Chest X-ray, AP view. Patient: 72 years old, sex F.
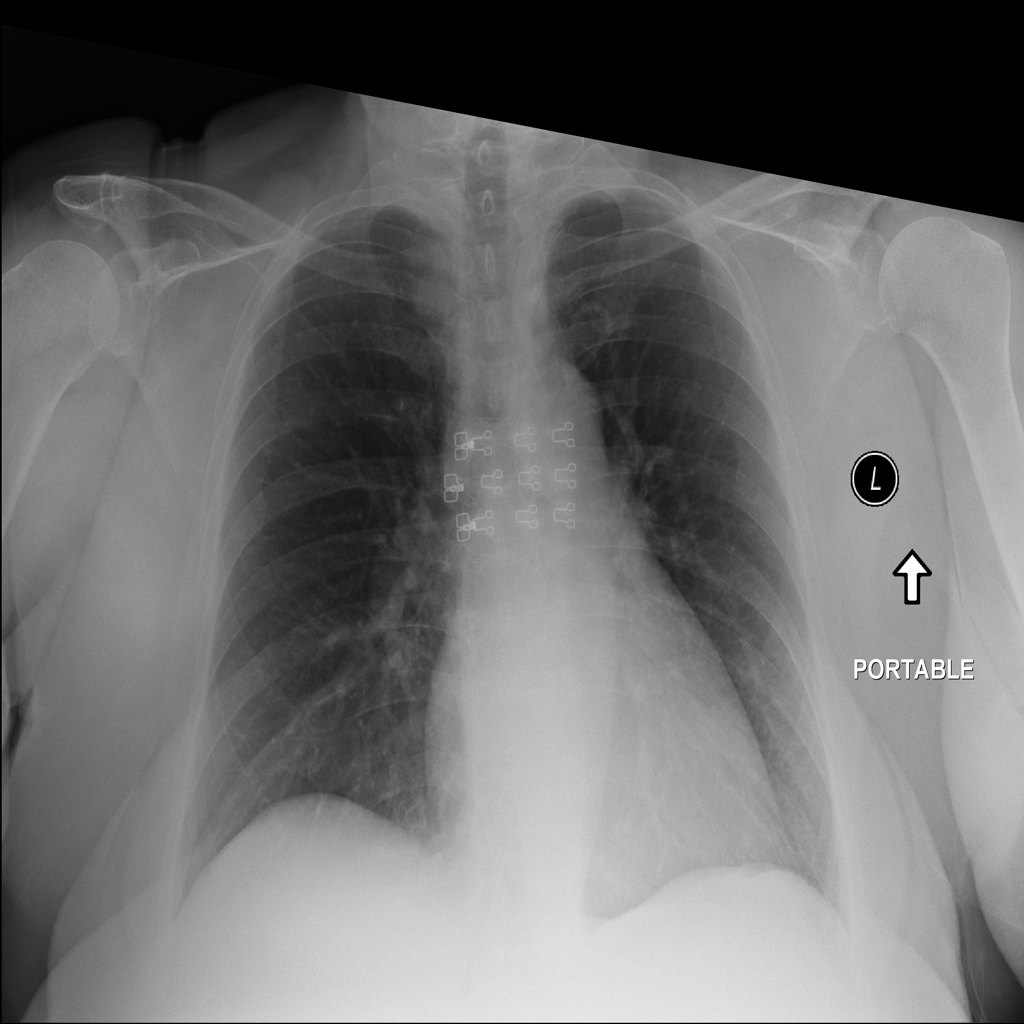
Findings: No Finding